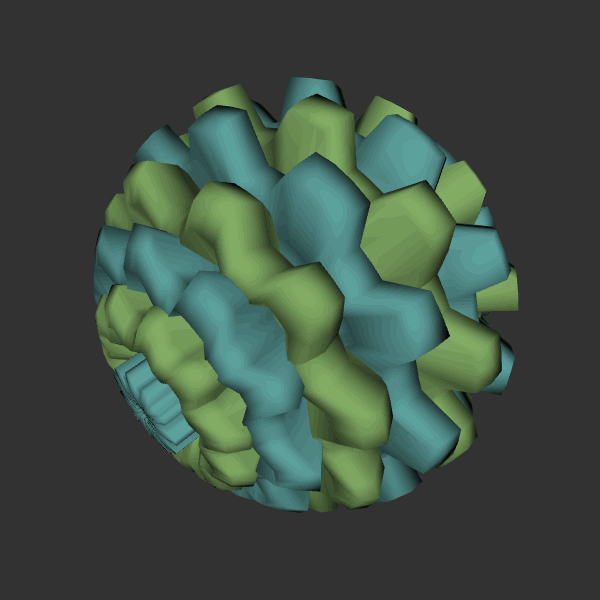
Background: dark